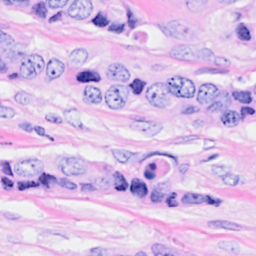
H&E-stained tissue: Breast